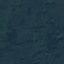
Land use / land cover class: Forest